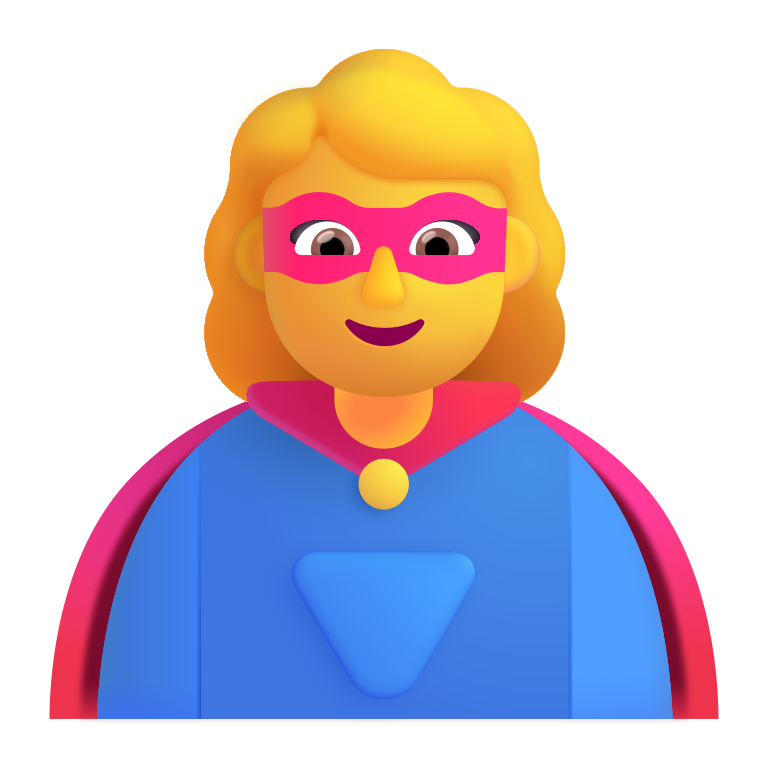
woman superhero color default